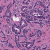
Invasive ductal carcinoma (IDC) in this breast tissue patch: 1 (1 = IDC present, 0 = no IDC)